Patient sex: M
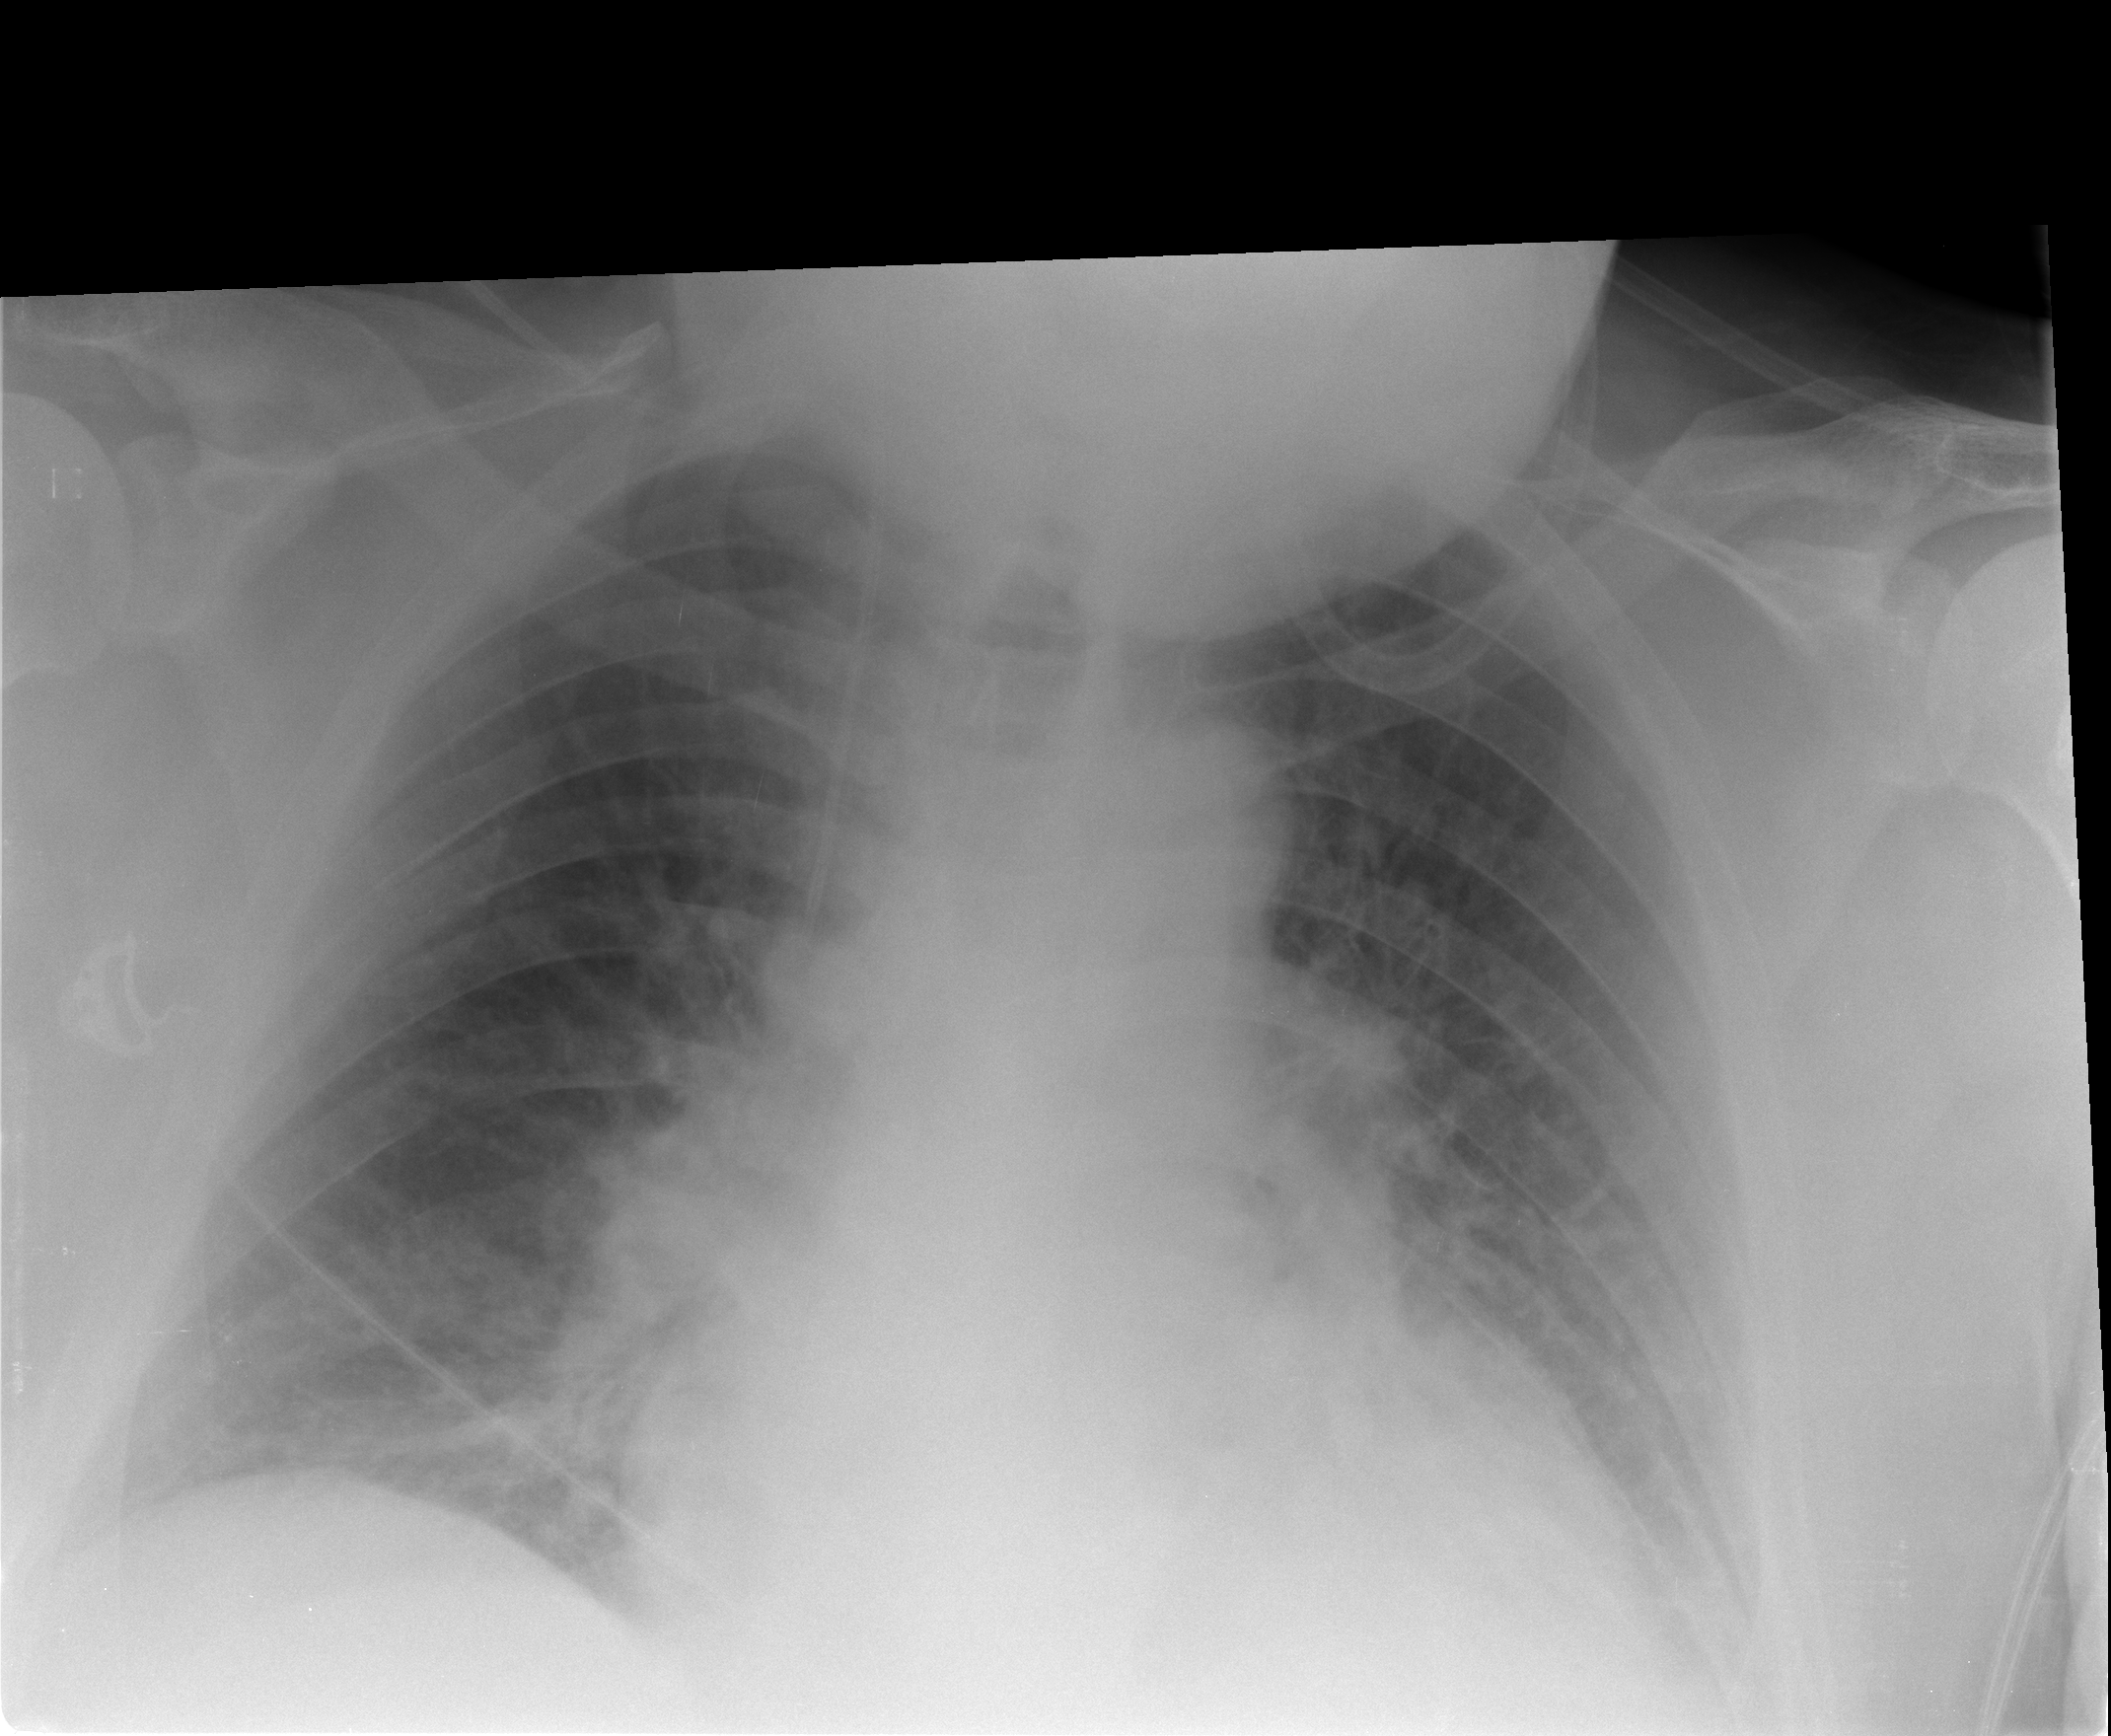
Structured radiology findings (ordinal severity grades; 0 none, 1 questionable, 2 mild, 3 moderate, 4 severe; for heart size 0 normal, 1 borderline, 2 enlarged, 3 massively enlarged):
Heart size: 2
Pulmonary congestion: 3
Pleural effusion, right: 0
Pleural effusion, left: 2
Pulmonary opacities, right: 0
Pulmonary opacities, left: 0
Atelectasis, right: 2
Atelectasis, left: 2